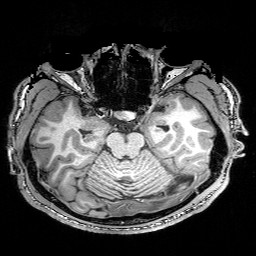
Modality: T1w
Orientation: coronal
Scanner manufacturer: siemens
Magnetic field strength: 3 T
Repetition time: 0.02 s
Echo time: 0.005 s